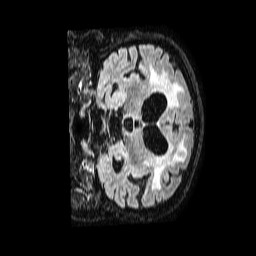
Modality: FLAIR
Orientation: coronal
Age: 63
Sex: female
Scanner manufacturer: philips
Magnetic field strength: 1.5 T
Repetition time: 4.8 s
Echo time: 0.3 s